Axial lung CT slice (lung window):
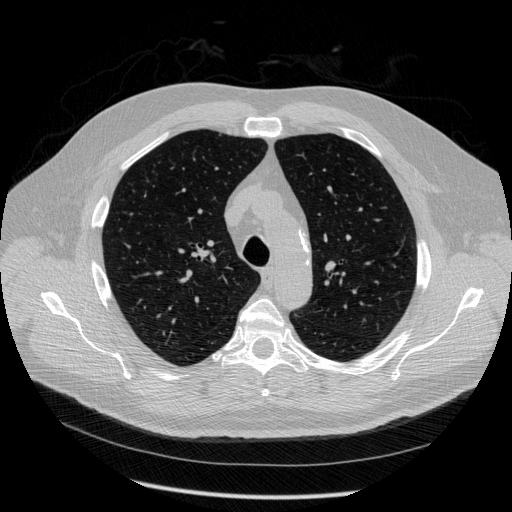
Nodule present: no